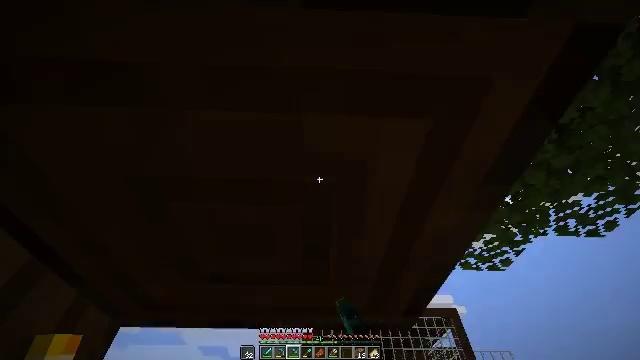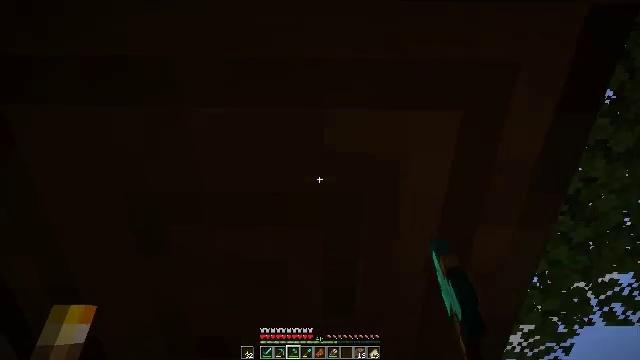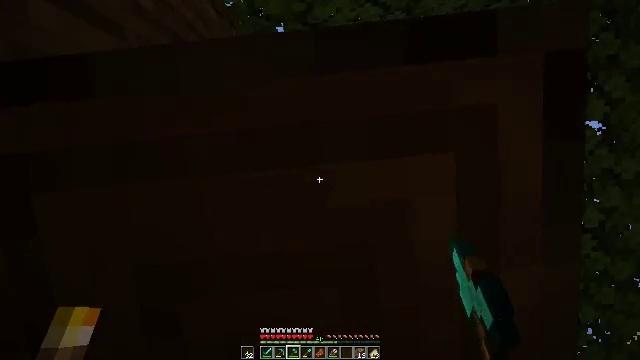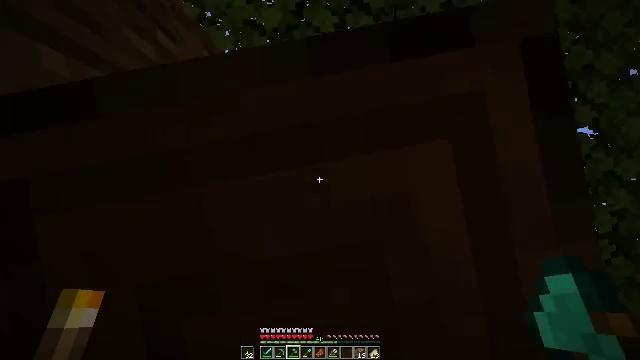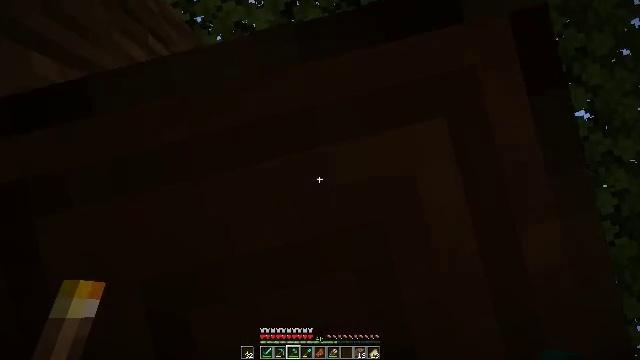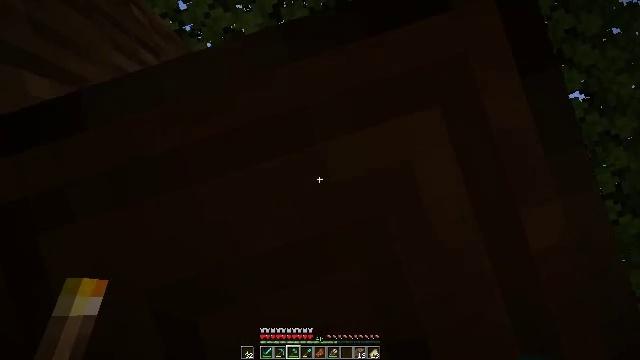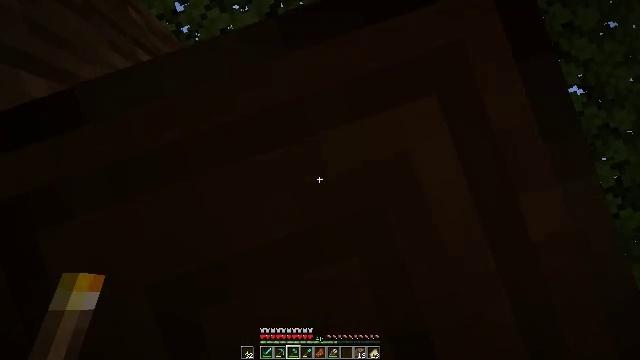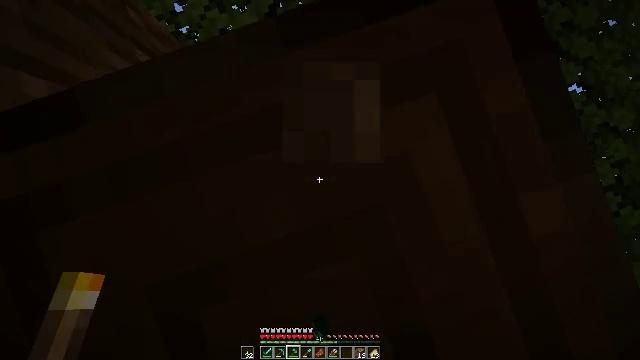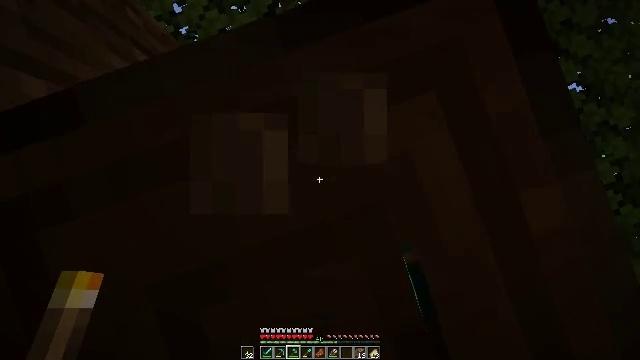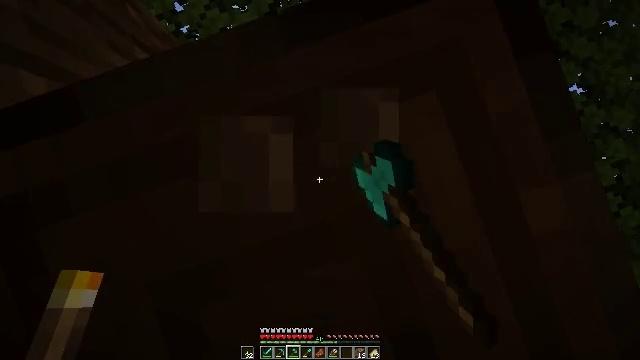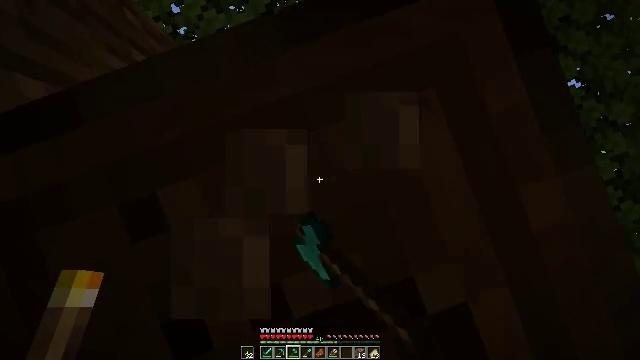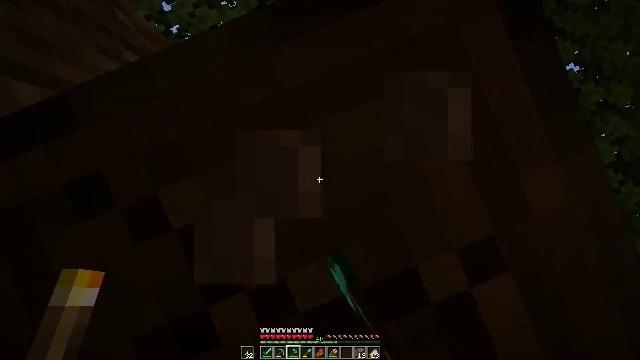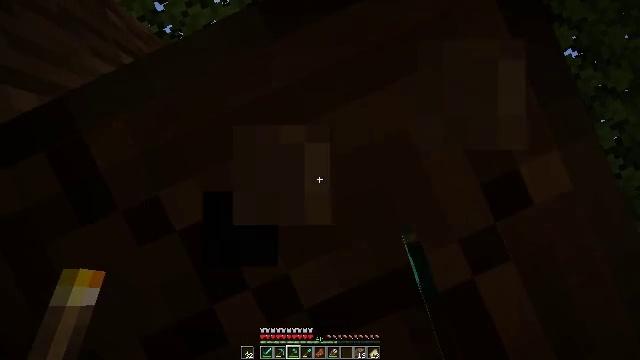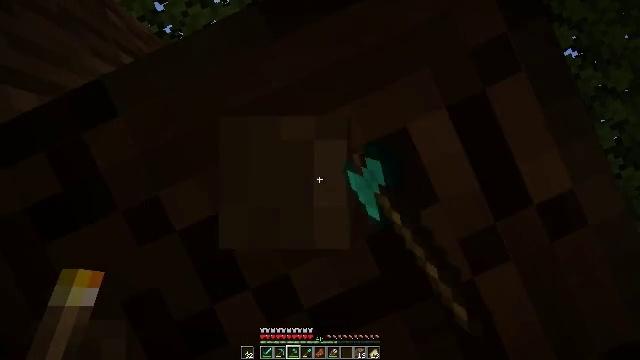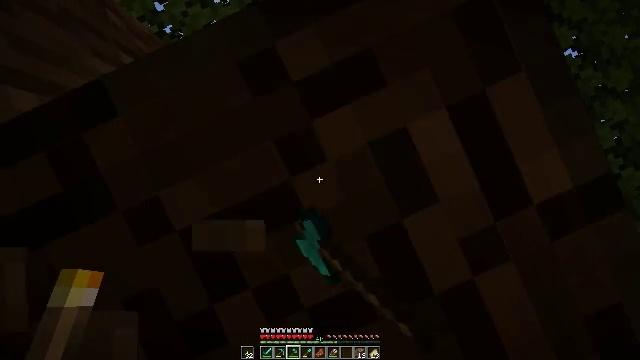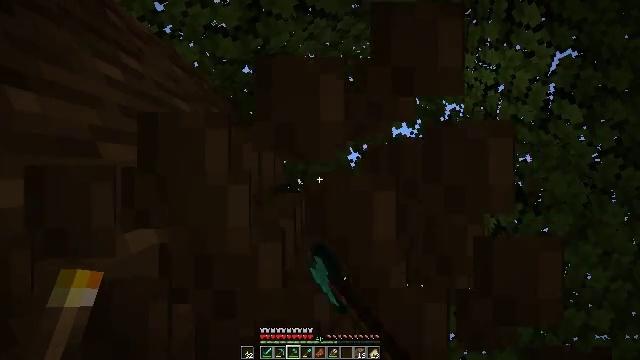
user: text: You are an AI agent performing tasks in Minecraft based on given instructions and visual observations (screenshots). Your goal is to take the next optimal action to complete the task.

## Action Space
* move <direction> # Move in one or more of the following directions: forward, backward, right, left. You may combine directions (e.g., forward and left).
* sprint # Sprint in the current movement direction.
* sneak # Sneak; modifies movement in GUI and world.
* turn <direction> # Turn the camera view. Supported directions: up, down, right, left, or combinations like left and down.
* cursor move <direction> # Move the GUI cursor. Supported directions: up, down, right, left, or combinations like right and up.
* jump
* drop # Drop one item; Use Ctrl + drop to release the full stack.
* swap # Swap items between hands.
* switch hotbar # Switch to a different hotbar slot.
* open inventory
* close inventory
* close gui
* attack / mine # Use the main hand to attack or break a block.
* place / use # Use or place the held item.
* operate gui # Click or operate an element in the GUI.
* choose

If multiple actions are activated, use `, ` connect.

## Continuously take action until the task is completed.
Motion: motion action
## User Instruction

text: Gather dark oak log for crafting.
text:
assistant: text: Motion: turn left and up
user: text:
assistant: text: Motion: turn left and up
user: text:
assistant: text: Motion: turn left and up
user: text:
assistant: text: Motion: turn left and up, attack / mine
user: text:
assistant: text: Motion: turn left and up, attack / mine
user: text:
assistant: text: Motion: turn left, attack / mine
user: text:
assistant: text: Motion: attack / mine
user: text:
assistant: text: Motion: attack / mine
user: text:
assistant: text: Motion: attack / mine
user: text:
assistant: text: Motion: turn left, attack / mine
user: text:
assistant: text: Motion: turn left and down, attack / mine
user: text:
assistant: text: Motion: turn left, attack / mine
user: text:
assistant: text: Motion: attack / mine
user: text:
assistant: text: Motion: attack / mine
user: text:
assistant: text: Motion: attack / mine
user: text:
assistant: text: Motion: attack / mine
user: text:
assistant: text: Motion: attack / mine
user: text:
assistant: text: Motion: attack / mine
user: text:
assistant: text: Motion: attack / mine
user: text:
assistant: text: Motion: attack / mine
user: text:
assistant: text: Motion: attack / mine